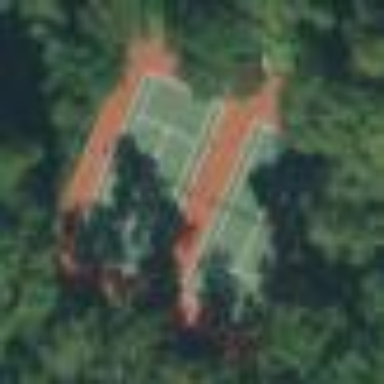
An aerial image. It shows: Tennis court on the leisure land pitch.